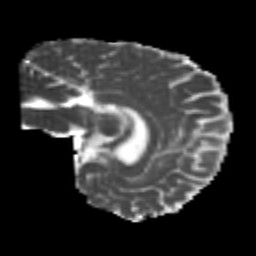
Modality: MD
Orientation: sagittal
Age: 21
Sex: female
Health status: healthy
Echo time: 0.074 s